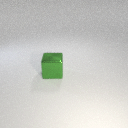
large green metal cube